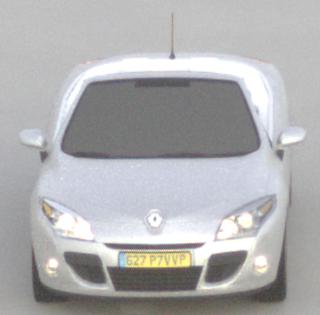
Make: Renault
Model: Mégane Coupé-Cabriolet 1.6 16V 110
Detailed model: Mégane (III) Coupé-Cabriolet
Model produced from: 2010/06
Model produced until: 2013/03
Doors: 2
Color: white
Road condition: dry road
Daytime: sunrise or sunset
Contrast: low contrast